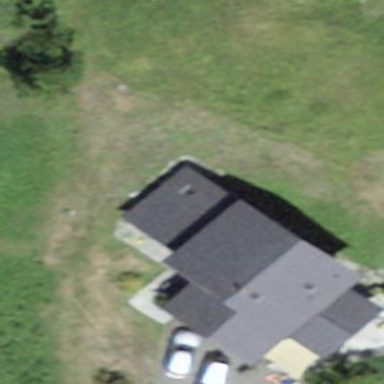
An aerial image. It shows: Simple house.